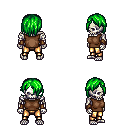
a pixel art fantasy rpg character, male body template, skeleton, brown sleeveless shirt, gold greaves, green bangs hairstyle, leather bracers, four views (front, back, left, right), 2x2 character sprite sheet, small pixel art, hard edges, no anti-aliasing